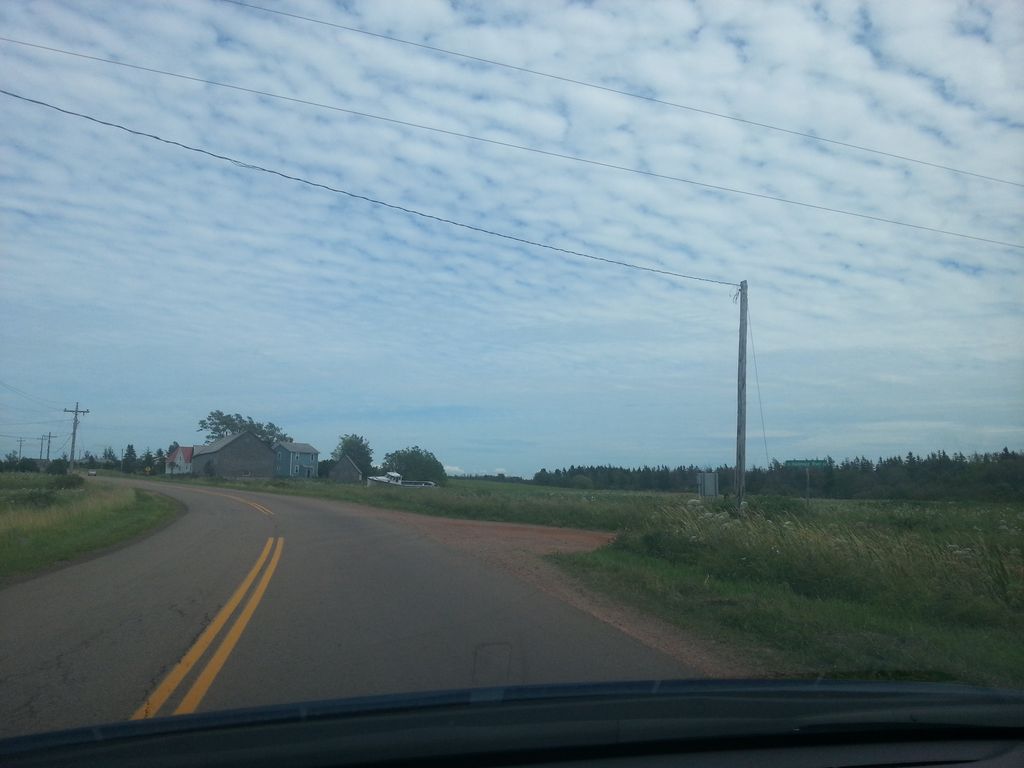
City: charlottetown